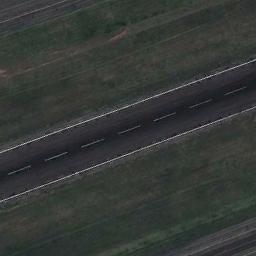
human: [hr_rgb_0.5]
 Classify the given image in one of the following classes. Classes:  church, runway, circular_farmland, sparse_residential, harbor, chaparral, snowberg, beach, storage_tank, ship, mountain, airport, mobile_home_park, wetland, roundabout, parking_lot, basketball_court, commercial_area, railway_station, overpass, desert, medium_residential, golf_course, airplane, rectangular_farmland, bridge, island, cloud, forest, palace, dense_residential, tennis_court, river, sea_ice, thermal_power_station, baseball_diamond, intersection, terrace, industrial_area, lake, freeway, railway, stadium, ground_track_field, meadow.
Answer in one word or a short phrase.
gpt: runway